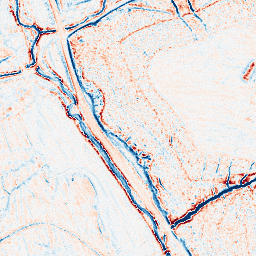
Category: edge_preserving
Decomposition family: anisotropic_diffusion
Decomposition parameters: iterations: 10
kappa: 10
gamma: 0.15
Upsampling method: quintic
Upsampling parameters: scale: 8
Upsampling scale: 8